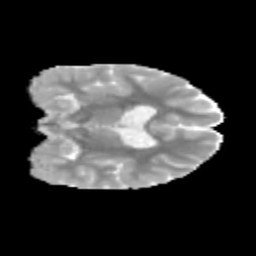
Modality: MD
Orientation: coronal
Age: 9
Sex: female
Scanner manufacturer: siemens
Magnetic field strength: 3 T
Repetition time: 3.8 s
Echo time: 0.07 s